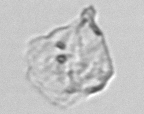
Label: detritus_transparent